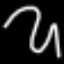
Label: squiggle